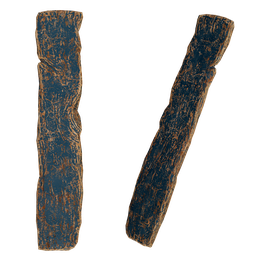
Label: architecture